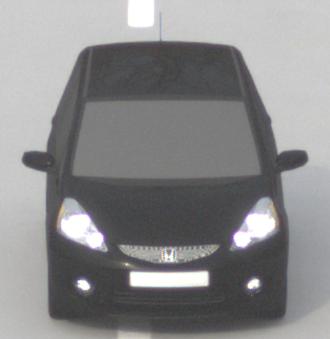
Make: Honda
Model: Jazz 1.2
Detailed model: Jazz (III) (11/08 - 04/11)
Model produced from: 2008/11
Model produced until: 2010/10
Doors: 5
Color: black
Road condition: dry road
Daytime: morning or afternoon
Contrast: medium contrast